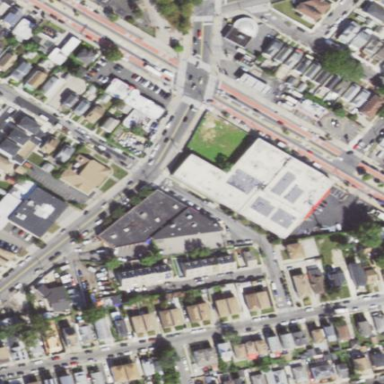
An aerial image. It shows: Storage rental shop located in building.